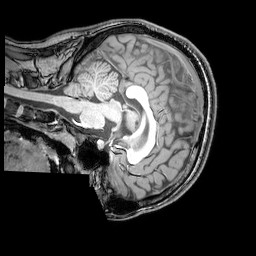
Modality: T1w
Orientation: sagittal
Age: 20
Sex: male
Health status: healthy
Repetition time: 0.081 s
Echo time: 0.037 s